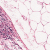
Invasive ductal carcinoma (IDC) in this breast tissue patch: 1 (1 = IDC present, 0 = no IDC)